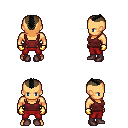
a pixel art fantasy rpg character, male body template, human, tanned skin, maroon pirate shirt, red pants, black short mohawk hairstyle, gold gloves, maroon shoes, four views (front, back, left, right), 2x2 character sprite sheet, small pixel art, hard edges, no anti-aliasing